Question: I'm making an app that at some point will send the network information about the current device to a new number.
I am able to send the message fine but when the message is received the formatting/content of the text is strange.
I'm running my app on a 2.2 emulator.
My code for sending the message is:
'''
SmsManager smsManager = SmsManager.getDefault(); //SMS Manager
ConnectivityManager connManager; //Connectivity Manager
NetworkInfo network = connManager.getNetworkInfo(networkType); //Getting the network type
String sendTo = "5556"; //Number to send to
String myMsg = ("Network: " + network.toString()); //Message will contain
smsManager.sendTextMessage(sendTo, null, myMsg, null, null); //Sending the message
'''
The received message is shown below:

Any ideas?
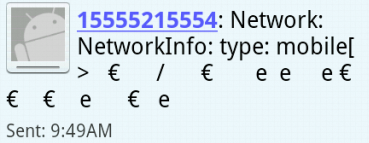
Answer: <URL>:
> Returns a string containing a concise, human-readable description of
this object. Subclasses are encouraged to override this method and
provide an implementation that takes into account the object's type
and data. The default implementation is equivalent to the following
expression:'getClass().getName() + '@' + Integer.toHexString(hashCode())'See <URL> if you intend implementing your
own 'toString' method.
Means that the default implementation of 'toString()' does not give any real information that you can use.